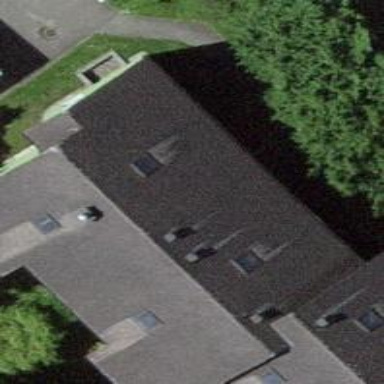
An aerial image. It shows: Residential building with gabled roof.